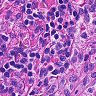
Metastatic tissue present: no